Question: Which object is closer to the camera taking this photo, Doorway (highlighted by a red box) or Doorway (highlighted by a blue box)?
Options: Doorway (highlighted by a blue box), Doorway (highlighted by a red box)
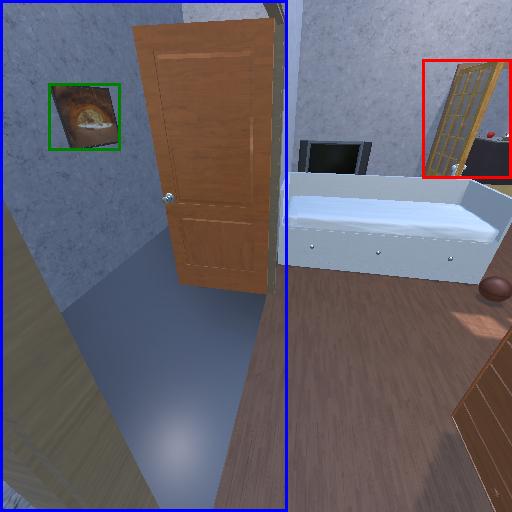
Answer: Doorway (highlighted by a blue box)